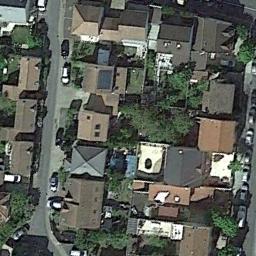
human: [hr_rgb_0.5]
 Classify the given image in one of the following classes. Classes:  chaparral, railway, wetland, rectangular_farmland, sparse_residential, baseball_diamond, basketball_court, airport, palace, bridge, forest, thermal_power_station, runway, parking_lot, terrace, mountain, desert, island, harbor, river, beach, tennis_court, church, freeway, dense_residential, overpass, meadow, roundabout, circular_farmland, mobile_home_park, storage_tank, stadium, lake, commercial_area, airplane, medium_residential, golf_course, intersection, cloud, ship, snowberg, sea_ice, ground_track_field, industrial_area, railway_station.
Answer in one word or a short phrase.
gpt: dense_residential